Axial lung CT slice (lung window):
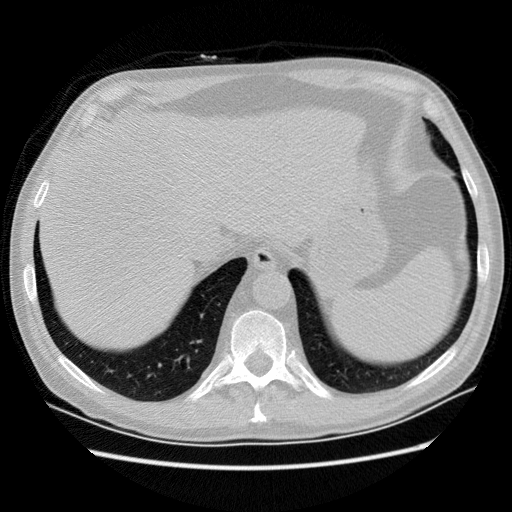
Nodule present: no